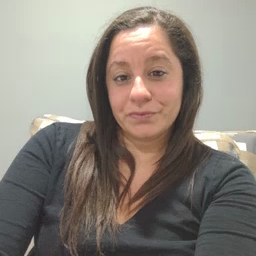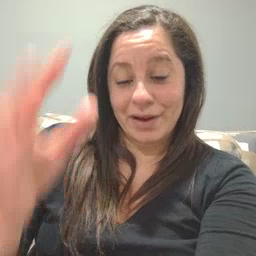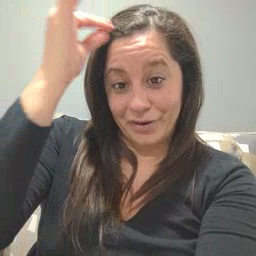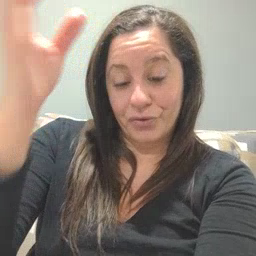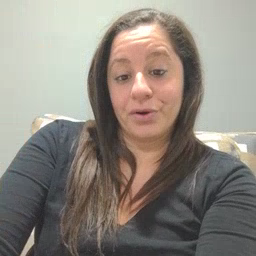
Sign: hair